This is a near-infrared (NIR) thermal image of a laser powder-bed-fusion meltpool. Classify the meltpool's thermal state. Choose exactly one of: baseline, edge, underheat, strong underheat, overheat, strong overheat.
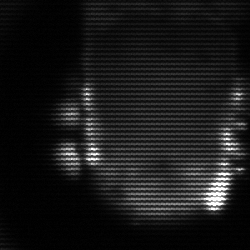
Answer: baseline